九年级 · 度量几何学
已知如图, $A B$ 为半圆的直径, $C 、 D$ 为半圆弧上的两点, 若孤 $C D=$ 弧 $B D, D C$ 与 $B A$ 的延长线交于 $P$, 如果, $\mathrm{AP}: \mathrm{CP}=3: 4, \triangle \mathrm{ADB}$ 的面积为 $16 \sqrt{5}$, 则 $\mathrm{AP}$ 的长为 $(\quad)$

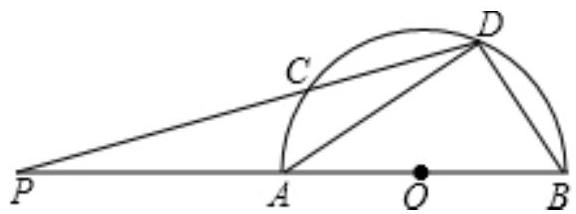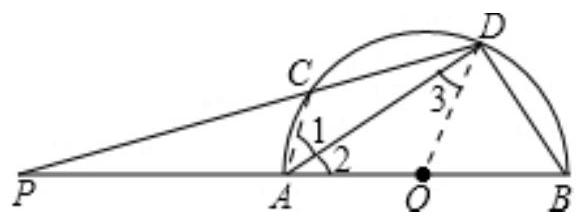
A. 7
B. 12
C. $\frac{12}{7}$
D. 4
答案: C
解析: 【分析】连 $\mathrm{OD} 、 \mathrm{AC}$ 可以根据平行线分线段成比例定理的逆定理证明 $\mathrm{AC} / / \mathrm{OD}$, 则 $\mathrm{CD}$ 即可利用圆的半径表示出来, 进而表示出 $B D$, 在直角 $\triangle A B D$ 中利用勾股定理即可求得 $A D$, 再根据 $\triangle A D B$ 的面积为 $16 \sqrt{5}$ 可以得到关于半径的方程求得圆的半径, 利用切割线定理即可求解.

解：设 $A O=R$, 连 $O D 、 A C$.

$\because \widehat{C D}=\widehat{B D}$

$\therefore \angle 1=\angle 2$,

又 $\because \angle 2=\angle 3$,

$\therefore \angle 1=\angle 3$,

$\therefore \mathrm{AC} / / 0 \mathrm{D}$,

$\therefore \frac{A O}{C D}=\frac{P A}{P C}=\frac{3}{4}$,

$\therefore \mathrm{CD}=\frac{4}{3} \mathrm{R}$

$\therefore B D=\frac{4}{3} R$

$\therefore \mathrm{AD}=\sqrt{A B^{2}-B D^{2}}=\sqrt{(2 R)^{2}-\left(\frac{4}{3} R\right)^{2}}=\frac{2 \sqrt{5}}{3} \mathrm{R}$,

由 $\mathrm{S}_{\triangle A O B}=16 \sqrt{5}$,

得: $\frac{1}{2} \cdot \frac{2 \sqrt{5}}{3} R \cdot \frac{4}{3} R=16 \sqrt{5}$,

$\therefore \mathrm{R}=6$,

$\because P A \cdot P B=P C \cdot P D$, 设 $P A=x$, 则 $x(x+12)=\frac{4}{3} x\left(\frac{4}{3} x+8\right)$,

$\therefore \mathrm{x}=\frac{12}{7}$.

故 $\mathrm{PA}=\frac{12}{7}$.

故选 C.